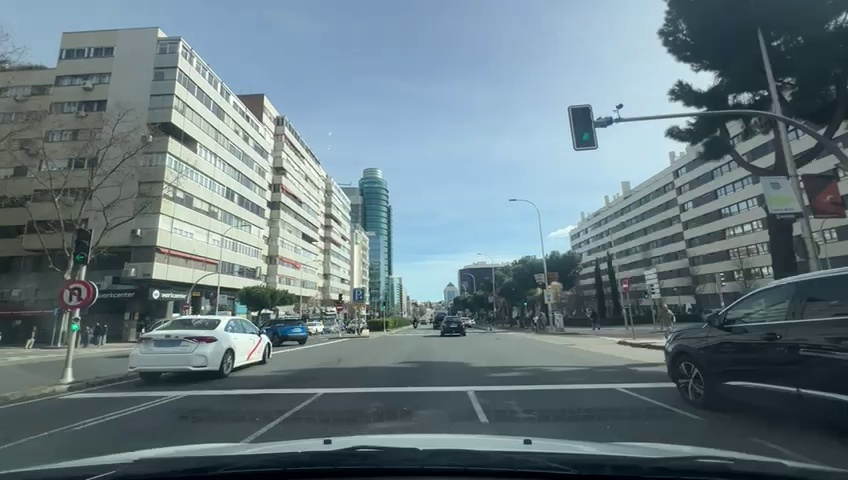
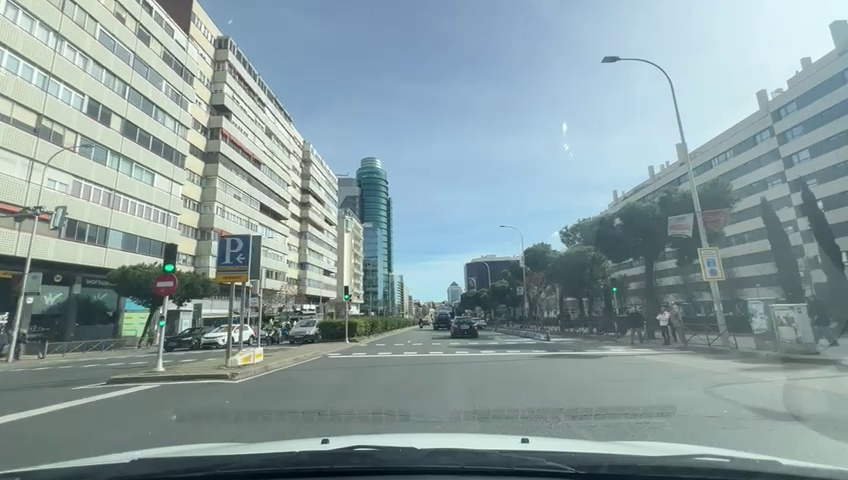
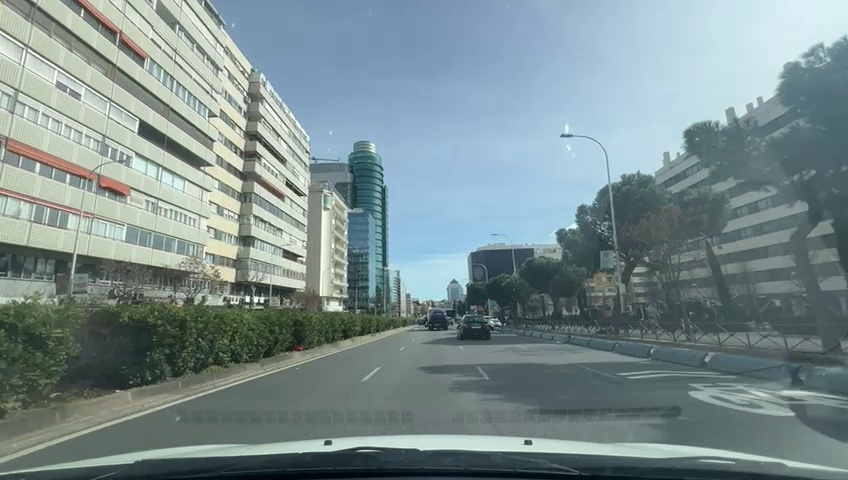
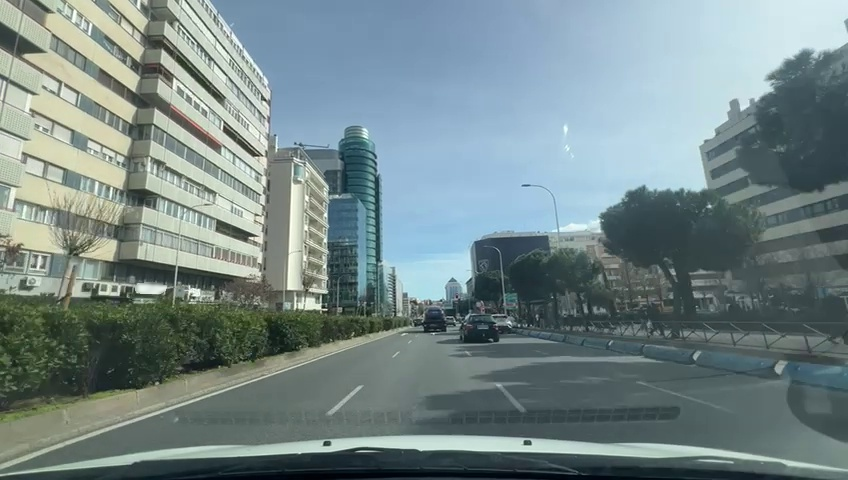
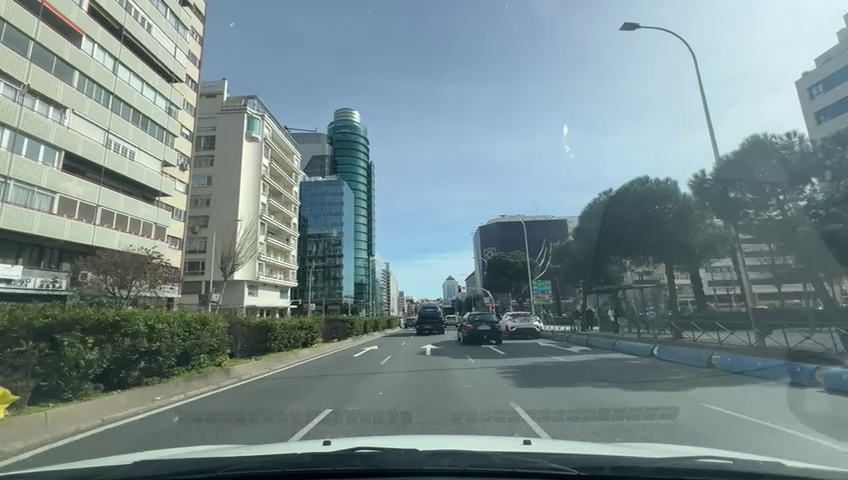
Situation: Cut in
Question: Is a vehicle from an adjacent lane moving into the ego lane?
Answer: Yes
Reasoning: There is a truck that carries other cars moving into the ego lane

Situation: Cut in
Question: Has a vehicle merged into the ego lane directly ahead of the ego vehicle without any intermediate vehicle?
Answer: No
Reasoning: The cut in happens with a dark car between the truck and the ego vehicle

Situation: Cut in
Question: Is the ego vehicle currently inside a roundabout?
Answer: No
Reasoning: The vehicle is not ina roundabout as there are no sogns nor circular roadway that indicate it

Situation: Cut in
Question: Is the ego vehicle currently within an intersection?
Answer: Yes
Reasoning: The ego vehicle is inside an intersection at the moment of the situation this is clearly indicated by crossing lanes and eventual absence of lanes

Situation: Cut in
Question: Is any vehicle partially overlapping the lane boundary markings of the ego lane?
Answer: Yes
Reasoning: The truck is overlapping the dashed lines in the back indicating a cut-in situation